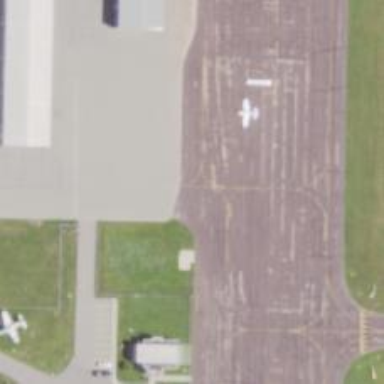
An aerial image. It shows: Image of taxiway at airport.